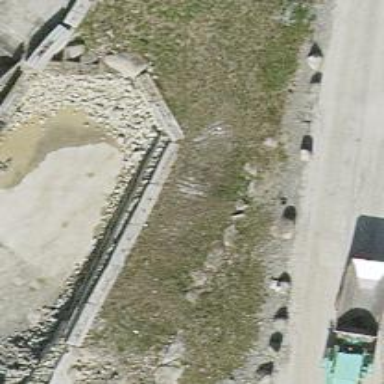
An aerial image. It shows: Retaining wall.